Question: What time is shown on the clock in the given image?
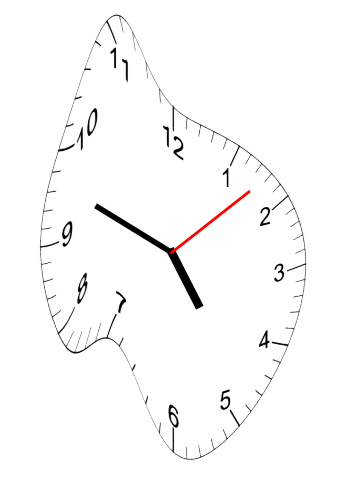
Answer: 04:48:08